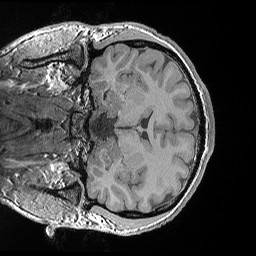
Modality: T1w
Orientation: coronal
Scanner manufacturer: siemens
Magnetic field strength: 3 T
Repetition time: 0.02 s
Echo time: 0.00492 s